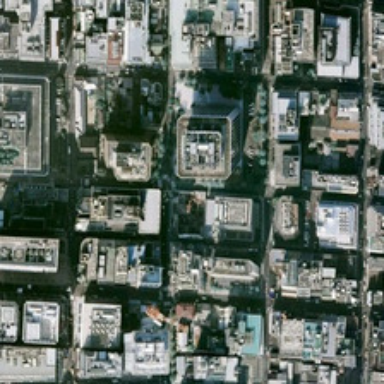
Many buildings are in a commercial area .